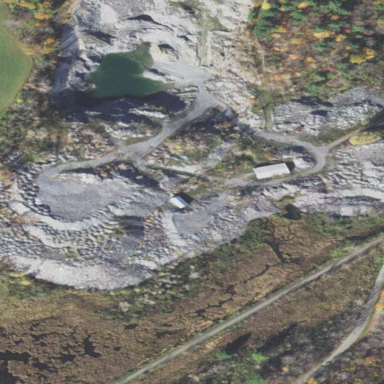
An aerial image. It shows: Quarry area.